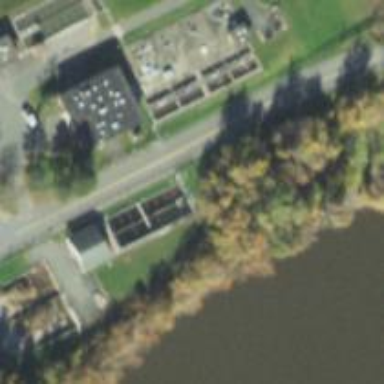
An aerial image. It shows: View of wastewater plant.